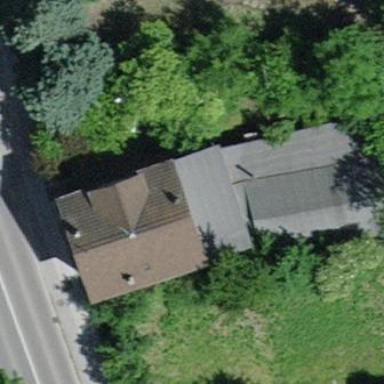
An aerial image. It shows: Detached building with gabled roof.